Question: I'm really out of my comfort zone when it comes to permisions. But I want to create a folder and give all users Full Control over it.
'''
DirectoryInfo NewDir = Directory.CreateDirectory(@"C:\Test");
DirectorySecurity dSecur = NewDir.GetAccessControl();
FileSystemAccessRule fAccess =
new FileSystemAccessRule("Users", FileSystemRights.FullControl,AccessControlType.Allow);
dSecur.AddAccessRule(fAccess);
NewDir.SetAccessControl(dSecur);
'''
But the pic below shows that Users Still doesn't have Full Control.

Am I missing something? Thanks!
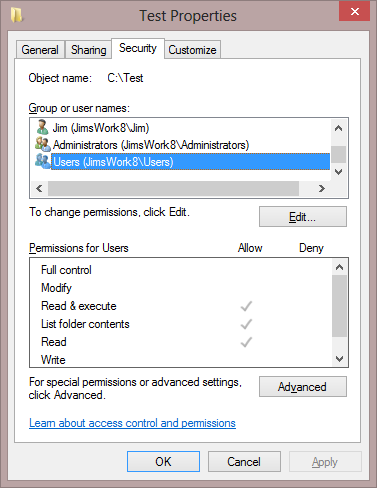
Answer: If you want full control then you need to pass both 'ContainerInherit' and 'ObjectInherit' for the 'InheritanceFlags'.
'''
new FileSystemAccessRule(
User,
FileSystemRights.FullControl,
InheritanceFlags.ContainerInherit | InheritanceFlags.ObjectInherit,
PropagationFlags.InheritOnly,
AccessControlType.Allow
)
'''
And be sure that run under a user with enough rights to grant full control the other user.